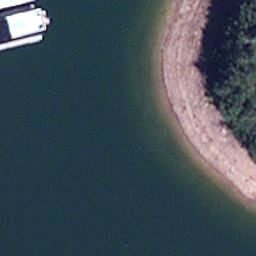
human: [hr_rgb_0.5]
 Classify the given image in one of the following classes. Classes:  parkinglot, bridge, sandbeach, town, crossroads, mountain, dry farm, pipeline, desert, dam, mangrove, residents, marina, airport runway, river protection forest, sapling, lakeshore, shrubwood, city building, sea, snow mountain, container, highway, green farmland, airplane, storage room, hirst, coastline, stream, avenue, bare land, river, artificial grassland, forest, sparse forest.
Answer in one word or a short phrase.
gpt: lakeshore